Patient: sex M, age 58
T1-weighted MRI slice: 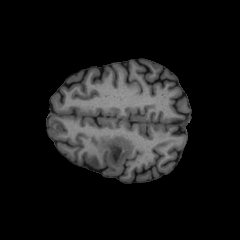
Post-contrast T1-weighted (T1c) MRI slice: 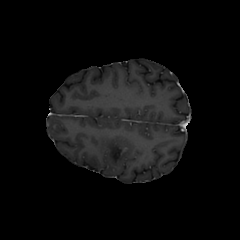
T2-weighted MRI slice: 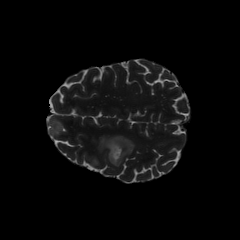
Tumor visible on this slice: yes
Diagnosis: Glioblastoma, IDH-wildtype
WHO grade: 4